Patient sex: F
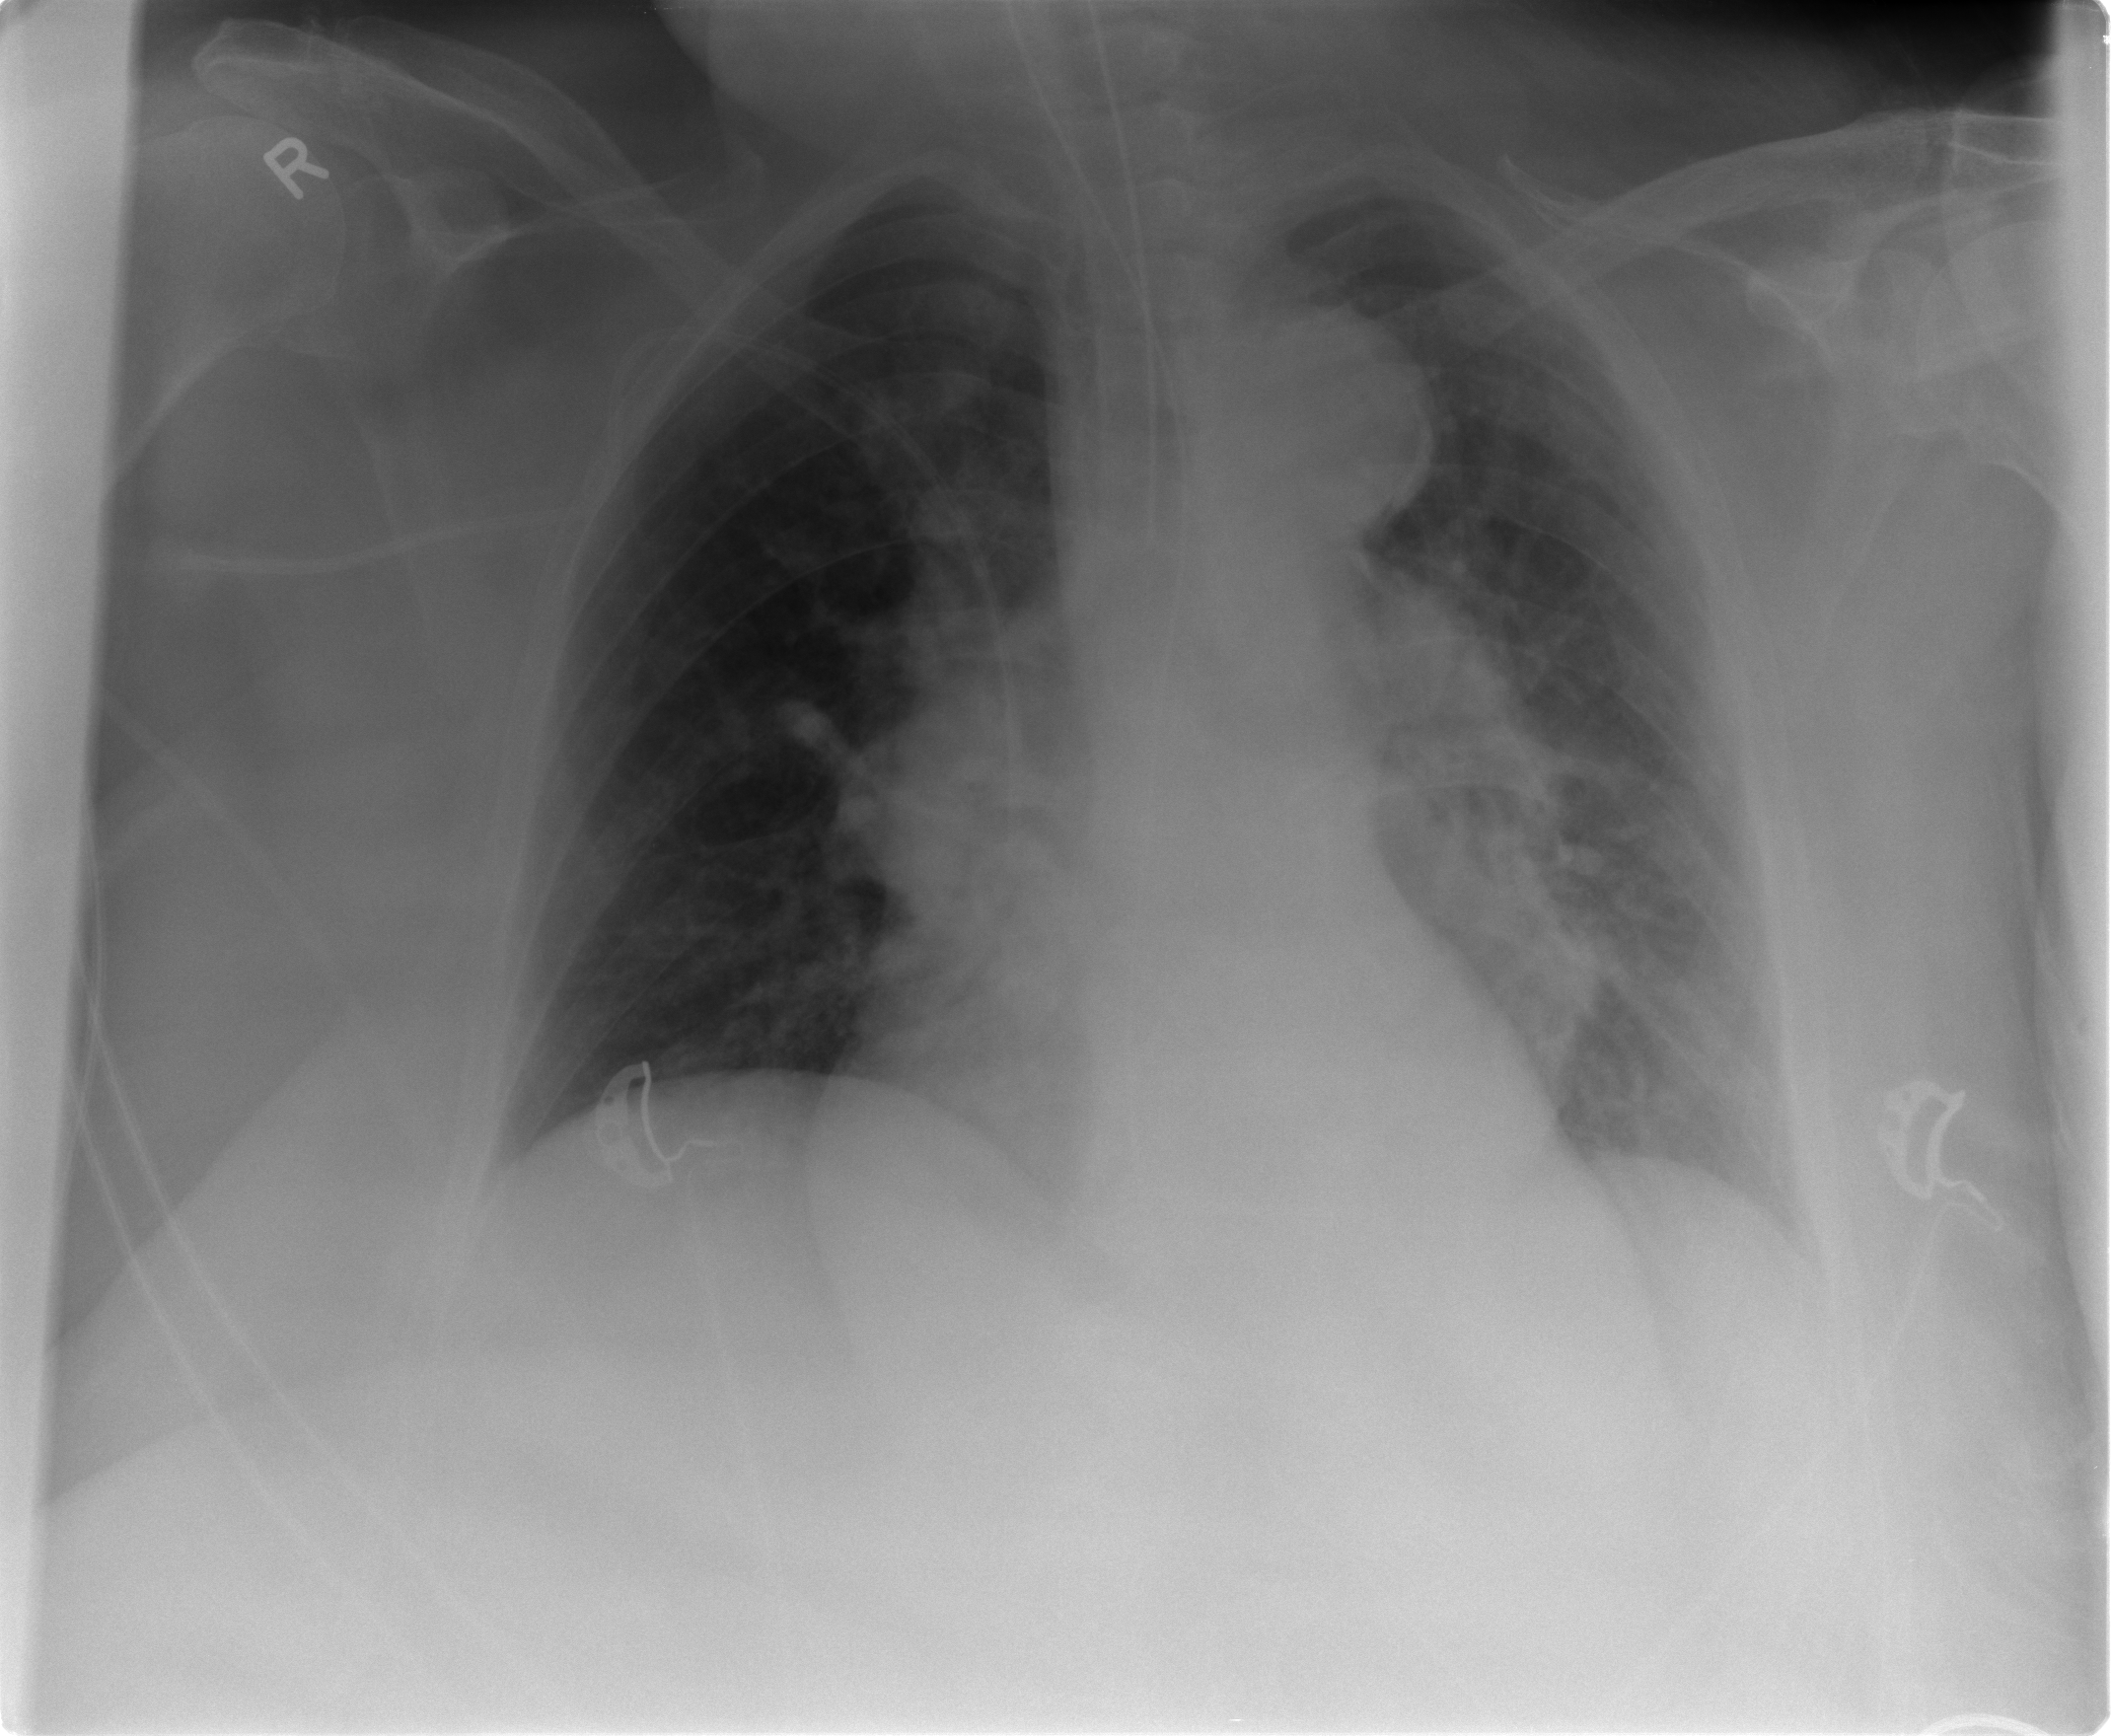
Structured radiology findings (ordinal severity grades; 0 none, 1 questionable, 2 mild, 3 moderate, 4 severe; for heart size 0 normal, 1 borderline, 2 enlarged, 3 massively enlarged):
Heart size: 0
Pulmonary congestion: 0
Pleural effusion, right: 0
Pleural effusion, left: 0
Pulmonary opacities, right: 0
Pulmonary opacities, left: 0
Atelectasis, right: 0
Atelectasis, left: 2